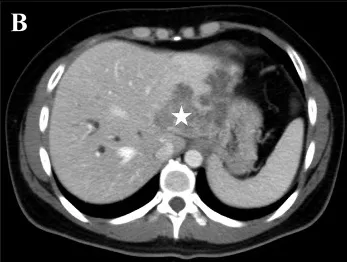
The patient's intrahepatic cholangiocarcinoma, which was classified as TNM: cT3, cN1, cM1, and stage IV tumor [according to AJCC/UICC staging criteria ]. (A,B) CT scan demonstrates multiple liver lesions, exemplary shown on two different axial layers. (B) Asterisk marks a large, lobular-configured tumor mass in liver segment II, that dorsally crosses liver capsule.
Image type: radiology (ct)